Field crop: tomato
Growth stage: 1
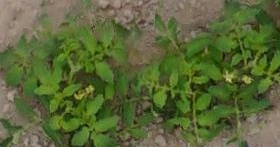
Species: tomato